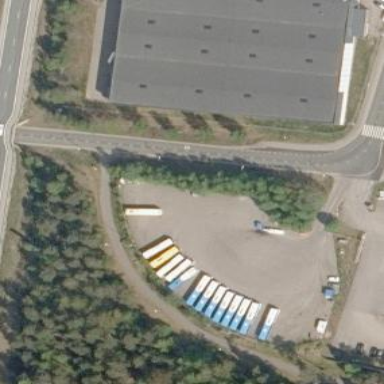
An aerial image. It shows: Paved parking area designated for buses.